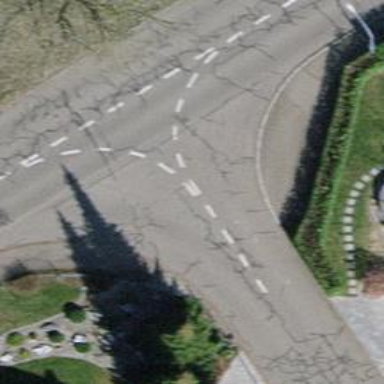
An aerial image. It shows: Smooth asphalt road in residential area.